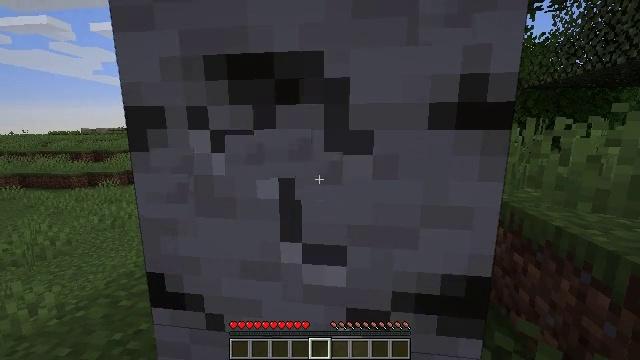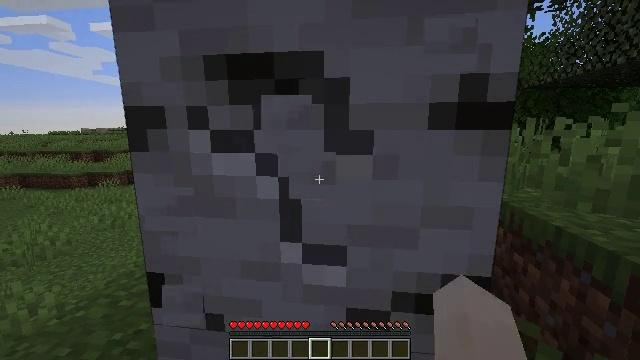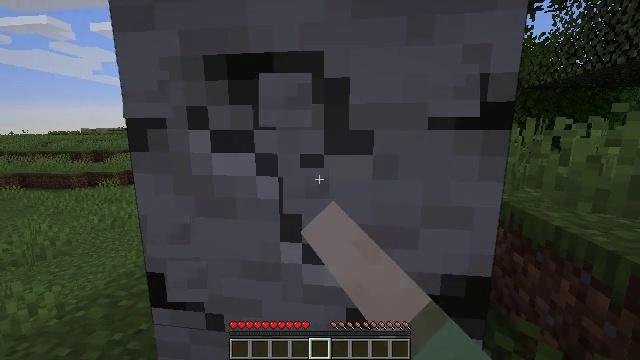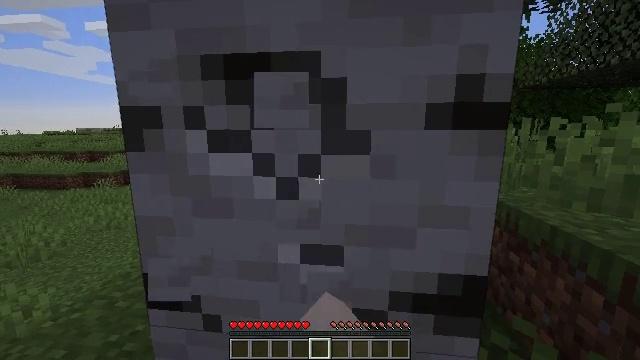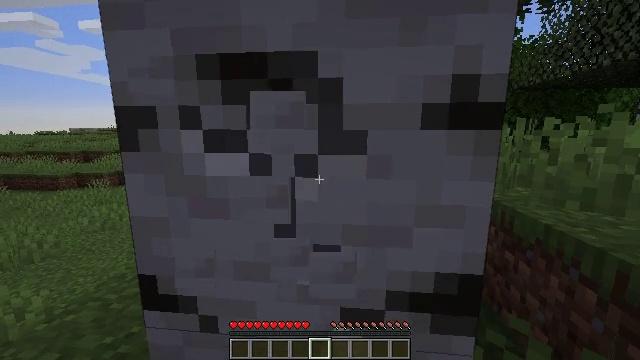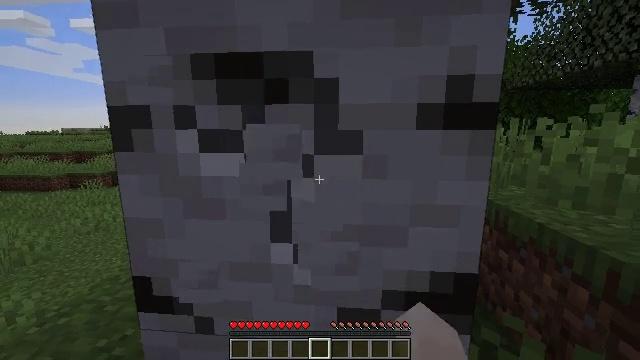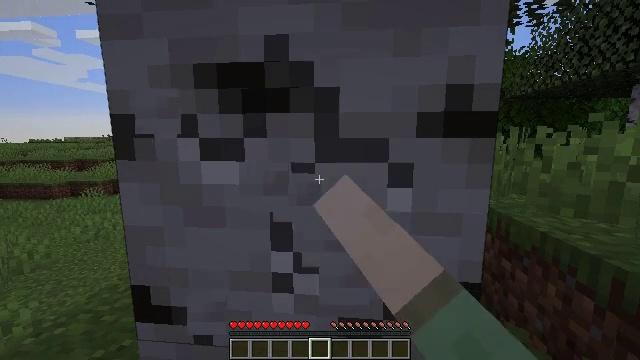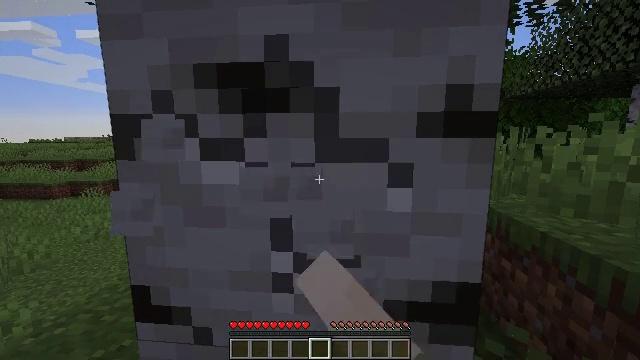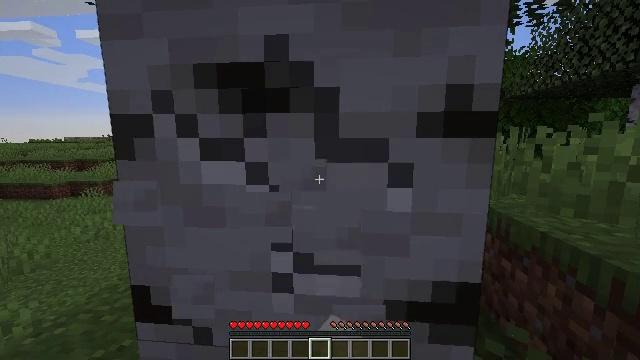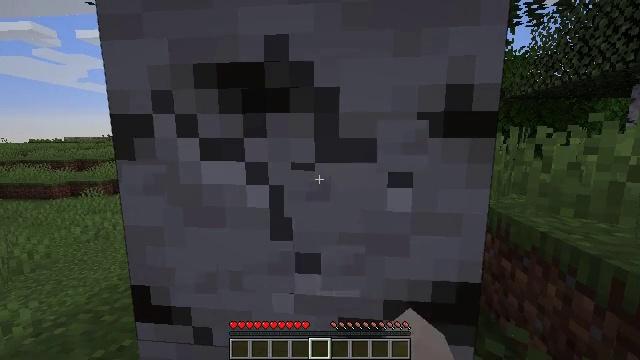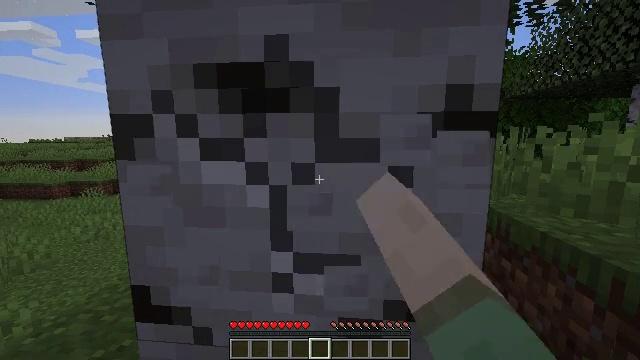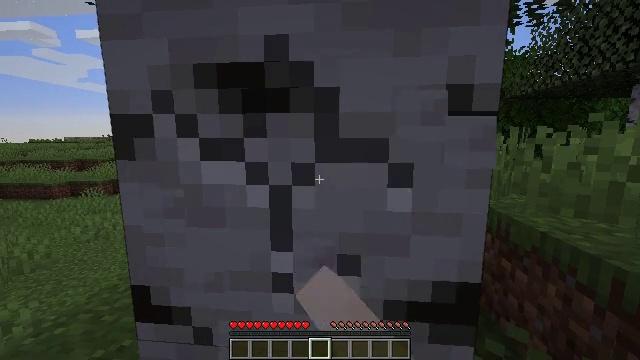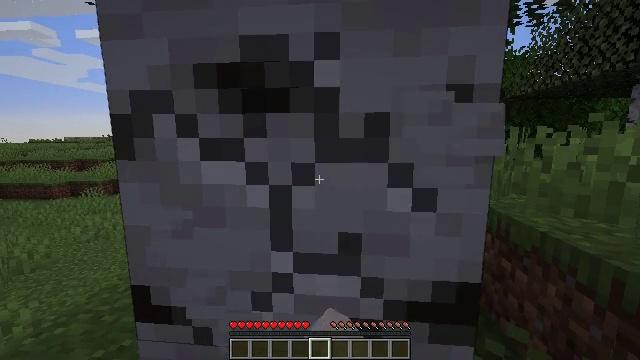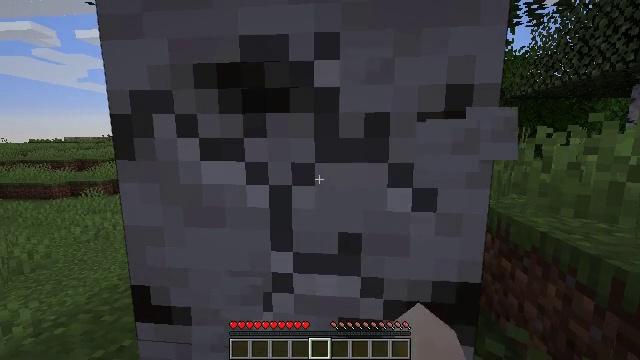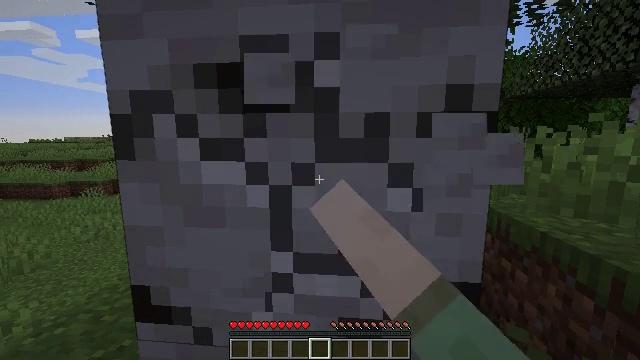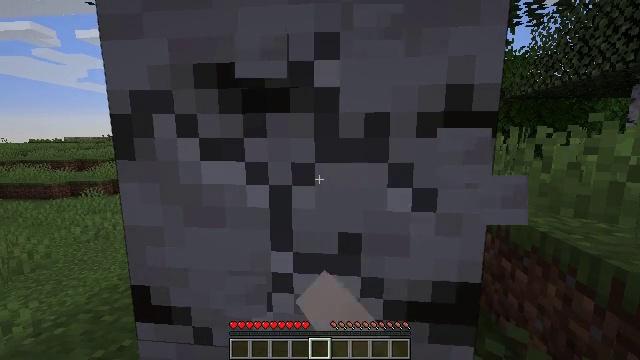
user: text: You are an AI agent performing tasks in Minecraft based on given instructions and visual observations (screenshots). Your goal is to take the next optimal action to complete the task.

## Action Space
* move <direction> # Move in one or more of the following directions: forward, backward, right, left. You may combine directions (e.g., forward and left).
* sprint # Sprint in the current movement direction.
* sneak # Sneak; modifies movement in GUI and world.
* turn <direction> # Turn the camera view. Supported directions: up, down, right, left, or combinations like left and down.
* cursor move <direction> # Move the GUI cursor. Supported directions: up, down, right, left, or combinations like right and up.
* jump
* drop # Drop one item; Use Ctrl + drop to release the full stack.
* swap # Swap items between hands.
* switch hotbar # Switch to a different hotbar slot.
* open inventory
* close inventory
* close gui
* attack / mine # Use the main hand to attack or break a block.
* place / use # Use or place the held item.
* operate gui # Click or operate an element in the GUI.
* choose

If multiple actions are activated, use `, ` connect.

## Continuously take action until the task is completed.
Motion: motion action
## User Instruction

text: Use your axe to get birch logs.
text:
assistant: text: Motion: attack / mine
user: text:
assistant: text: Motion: attack / mine
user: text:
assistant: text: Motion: attack / mine
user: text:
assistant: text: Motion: attack / mine
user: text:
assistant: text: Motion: attack / mine
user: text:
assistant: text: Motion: turn up, attack / mine
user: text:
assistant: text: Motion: attack / mine
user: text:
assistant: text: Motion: attack / mine
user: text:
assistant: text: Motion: attack / mine
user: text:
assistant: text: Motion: attack / mine
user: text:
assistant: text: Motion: attack / mine
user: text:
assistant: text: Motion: attack / mine
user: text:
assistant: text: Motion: attack / mine
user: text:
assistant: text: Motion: attack / mine
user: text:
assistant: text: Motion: attack / mine
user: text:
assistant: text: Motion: attack / mine
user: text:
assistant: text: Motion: attack / mine
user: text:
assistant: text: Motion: attack / mine
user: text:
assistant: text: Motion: attack / mine
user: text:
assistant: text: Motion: attack / mine
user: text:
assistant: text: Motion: attack / mine
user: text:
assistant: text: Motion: attack / mine
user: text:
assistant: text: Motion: turn down, attack / mine
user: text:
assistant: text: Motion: turn left, attack / mine
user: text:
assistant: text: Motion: attack / mine
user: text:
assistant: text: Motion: attack / mine
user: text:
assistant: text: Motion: attack / mine
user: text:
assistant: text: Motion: attack / mine
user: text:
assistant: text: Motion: attack / mine
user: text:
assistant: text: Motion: attack / mine